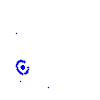
Particle: pion